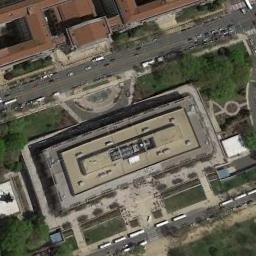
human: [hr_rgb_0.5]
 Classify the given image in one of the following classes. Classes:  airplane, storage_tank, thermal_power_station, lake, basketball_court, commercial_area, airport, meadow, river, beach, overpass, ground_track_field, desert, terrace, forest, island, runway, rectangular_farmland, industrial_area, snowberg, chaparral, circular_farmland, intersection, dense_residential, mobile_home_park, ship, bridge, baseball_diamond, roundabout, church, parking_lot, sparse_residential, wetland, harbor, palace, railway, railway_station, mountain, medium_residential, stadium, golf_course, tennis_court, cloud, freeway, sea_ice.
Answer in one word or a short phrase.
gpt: commercial_area